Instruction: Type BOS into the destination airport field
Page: home
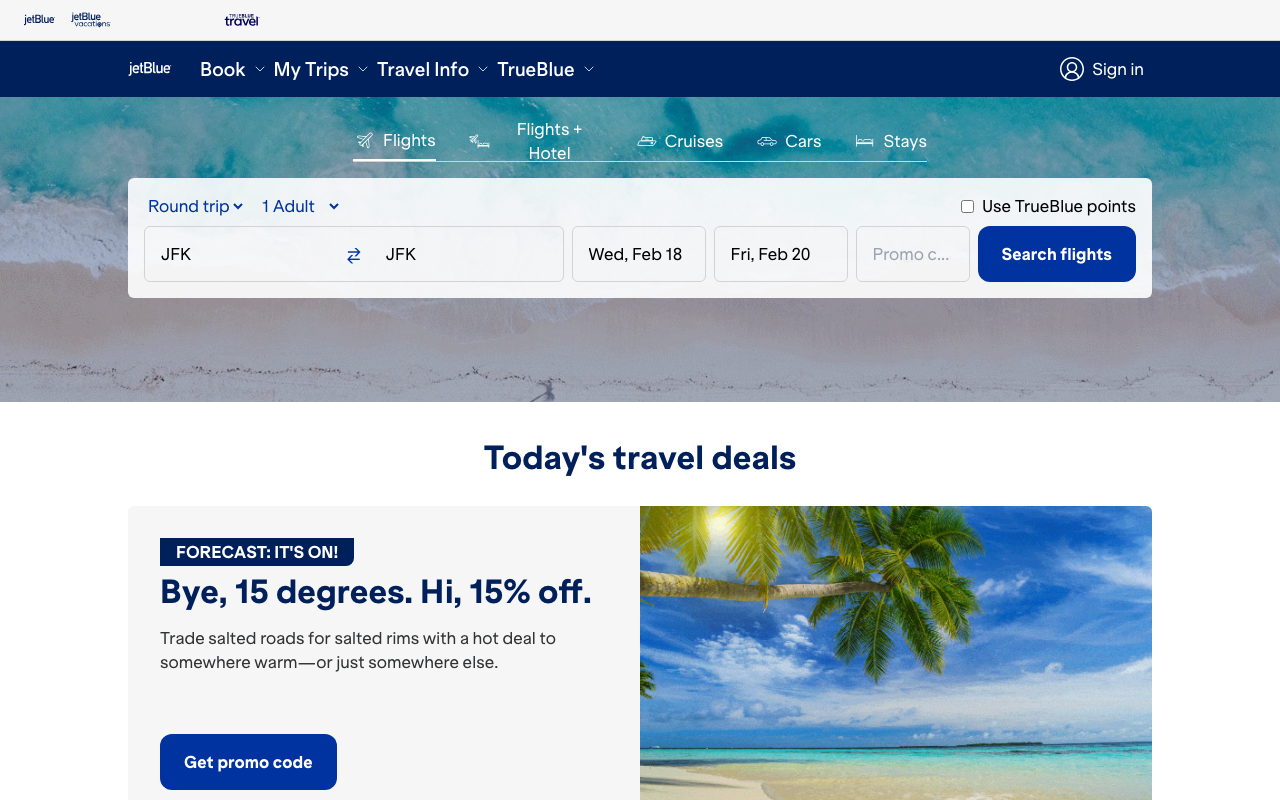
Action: type